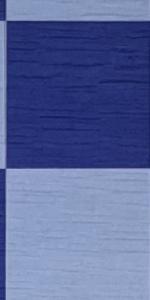
Label: Empty